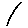
Label: line